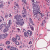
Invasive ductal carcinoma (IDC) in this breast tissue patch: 1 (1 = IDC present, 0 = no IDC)